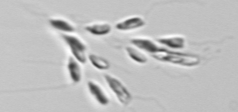
Label: Dinobryon